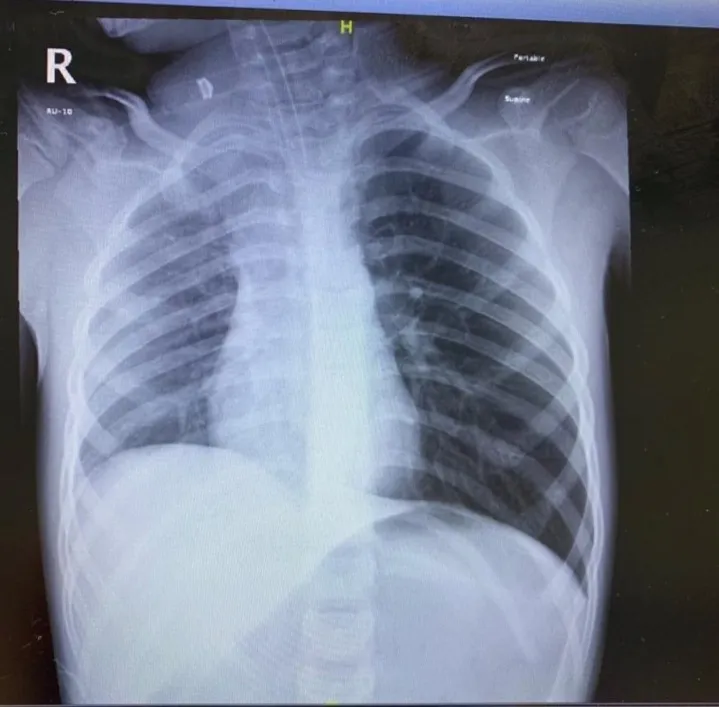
Chest x-ray after intubation showing hyperlucent left hemithorax with mediastinal shift to the contralateral side and flatting of ipsilateral hemidiaphragm.
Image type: radiology (x_ray)